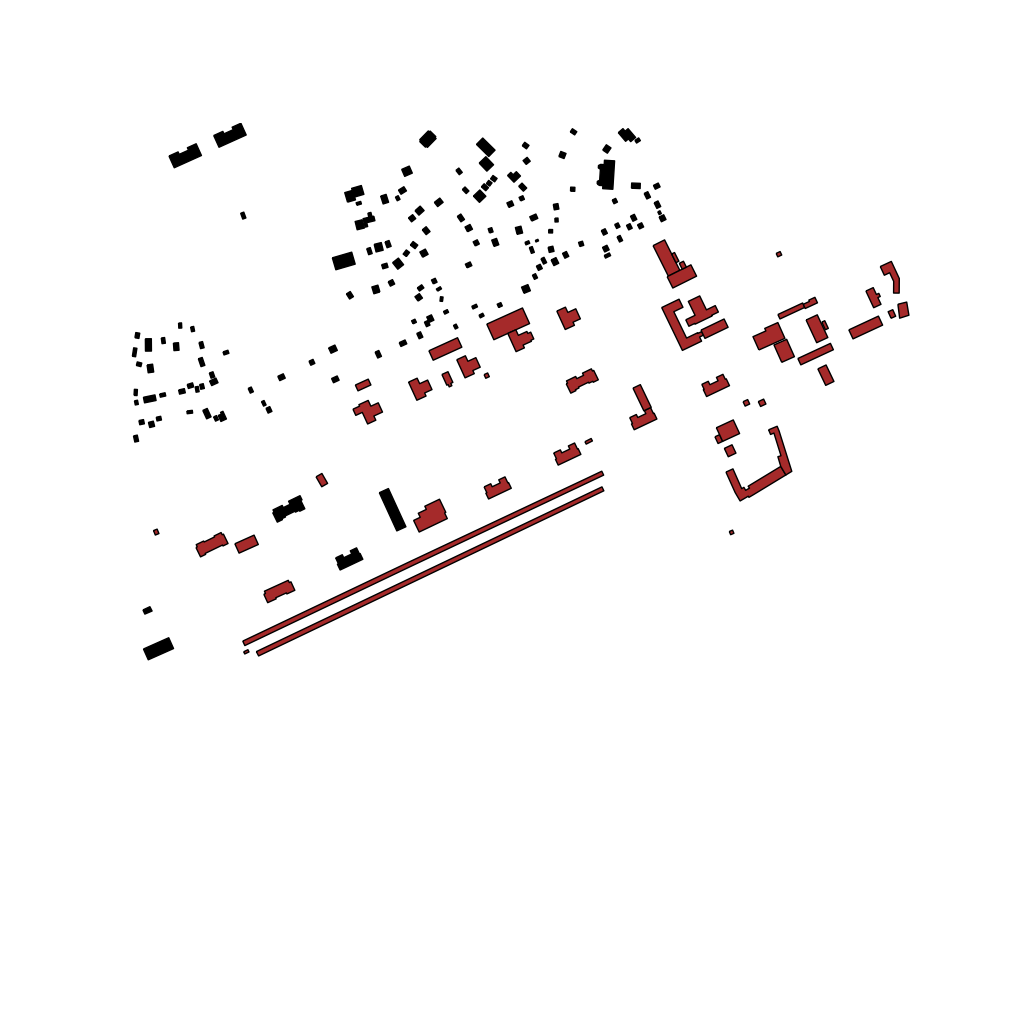
Tags: overhead vector_map, industrial, recreation, residential, historical, soviet, individual_rise, low_rise, density_1, Building, Facility, 1.0 km²